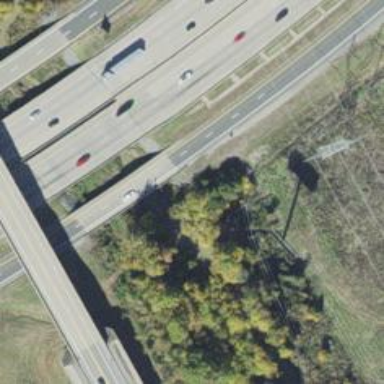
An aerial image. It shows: Secondary road bridge with beam structure.